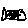
Label: line